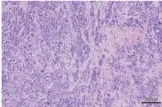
The biopsy of the right supraclavicular lymph node. (A-D) The first biopsy of the right supraclavicular lymph node. (A) Hematoxylin and eosin-stained staining of the right supraclavicular lymph node.
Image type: pathology (h&e)